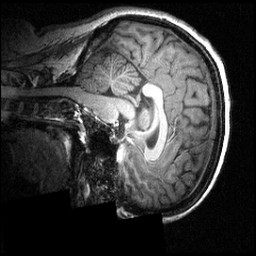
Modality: T1w
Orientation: sagittal
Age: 24
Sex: female
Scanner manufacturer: siemens
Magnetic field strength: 3.951 T
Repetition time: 1.5 s
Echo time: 0.00335 s